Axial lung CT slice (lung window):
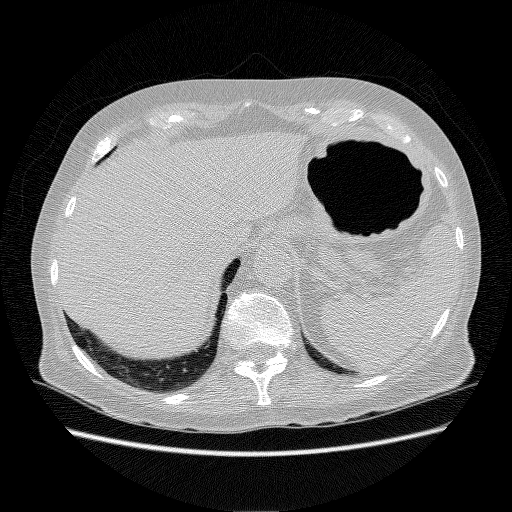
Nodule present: no